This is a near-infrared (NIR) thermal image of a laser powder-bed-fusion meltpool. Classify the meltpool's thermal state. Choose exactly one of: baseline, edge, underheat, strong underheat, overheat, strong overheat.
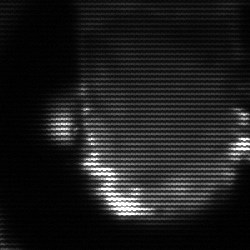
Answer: baseline